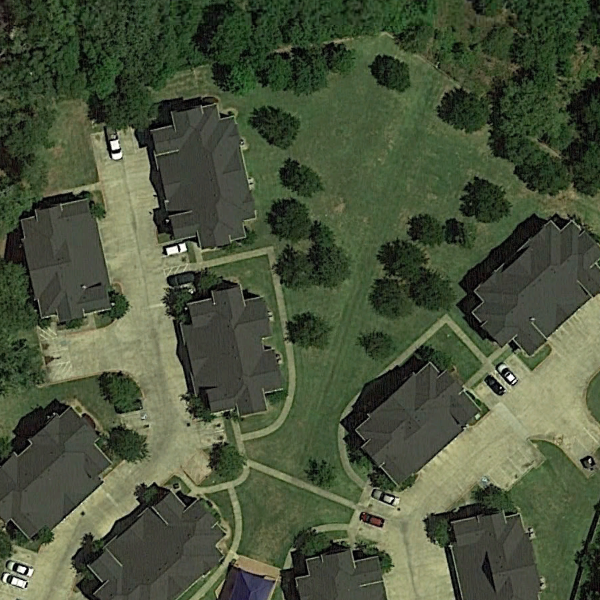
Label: MediumResidential